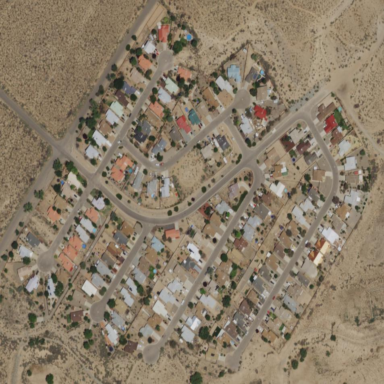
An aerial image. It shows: Residential area composed of single-family homes.